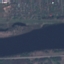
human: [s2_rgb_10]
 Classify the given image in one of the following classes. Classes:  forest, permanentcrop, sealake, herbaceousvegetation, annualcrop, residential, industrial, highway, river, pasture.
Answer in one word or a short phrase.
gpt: River